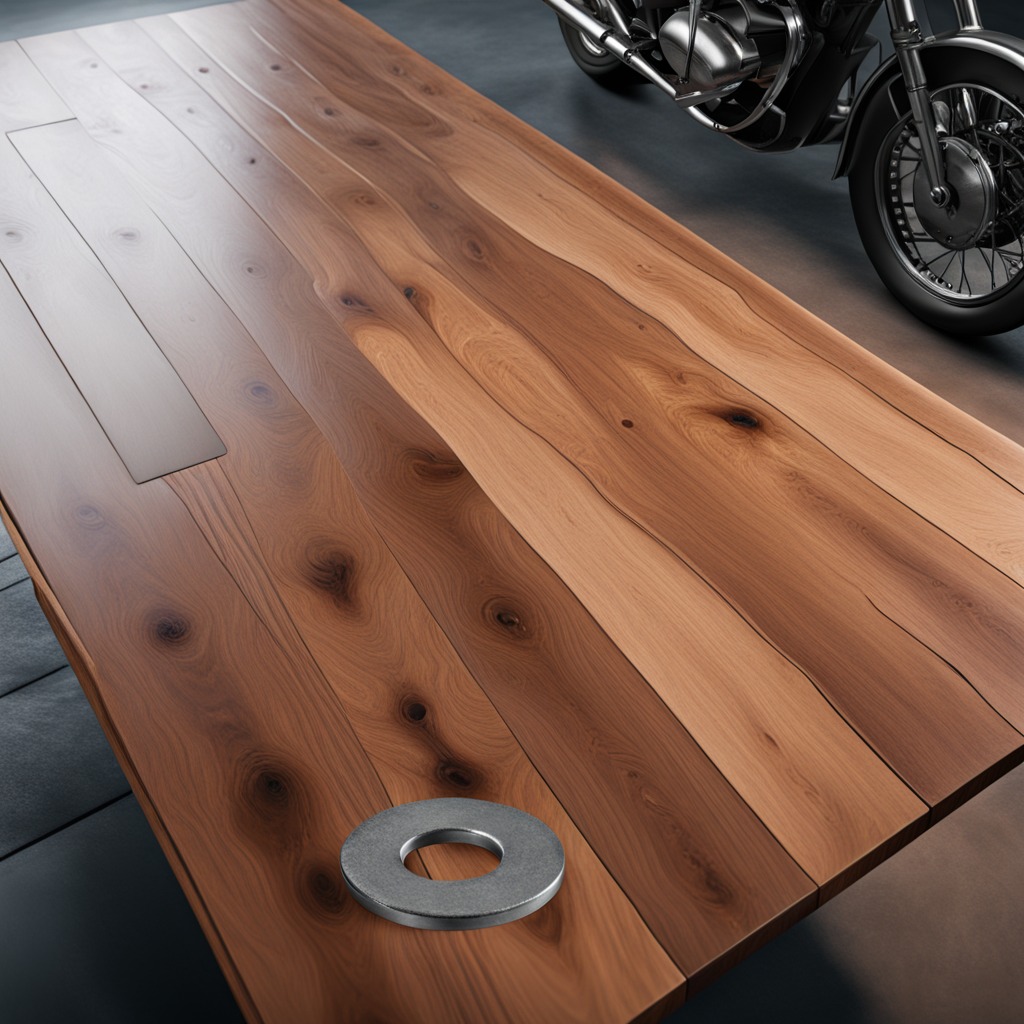
A flat metal washer is lying on an oil-spilled wooden table in a vintage motorcycle garage.